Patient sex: F
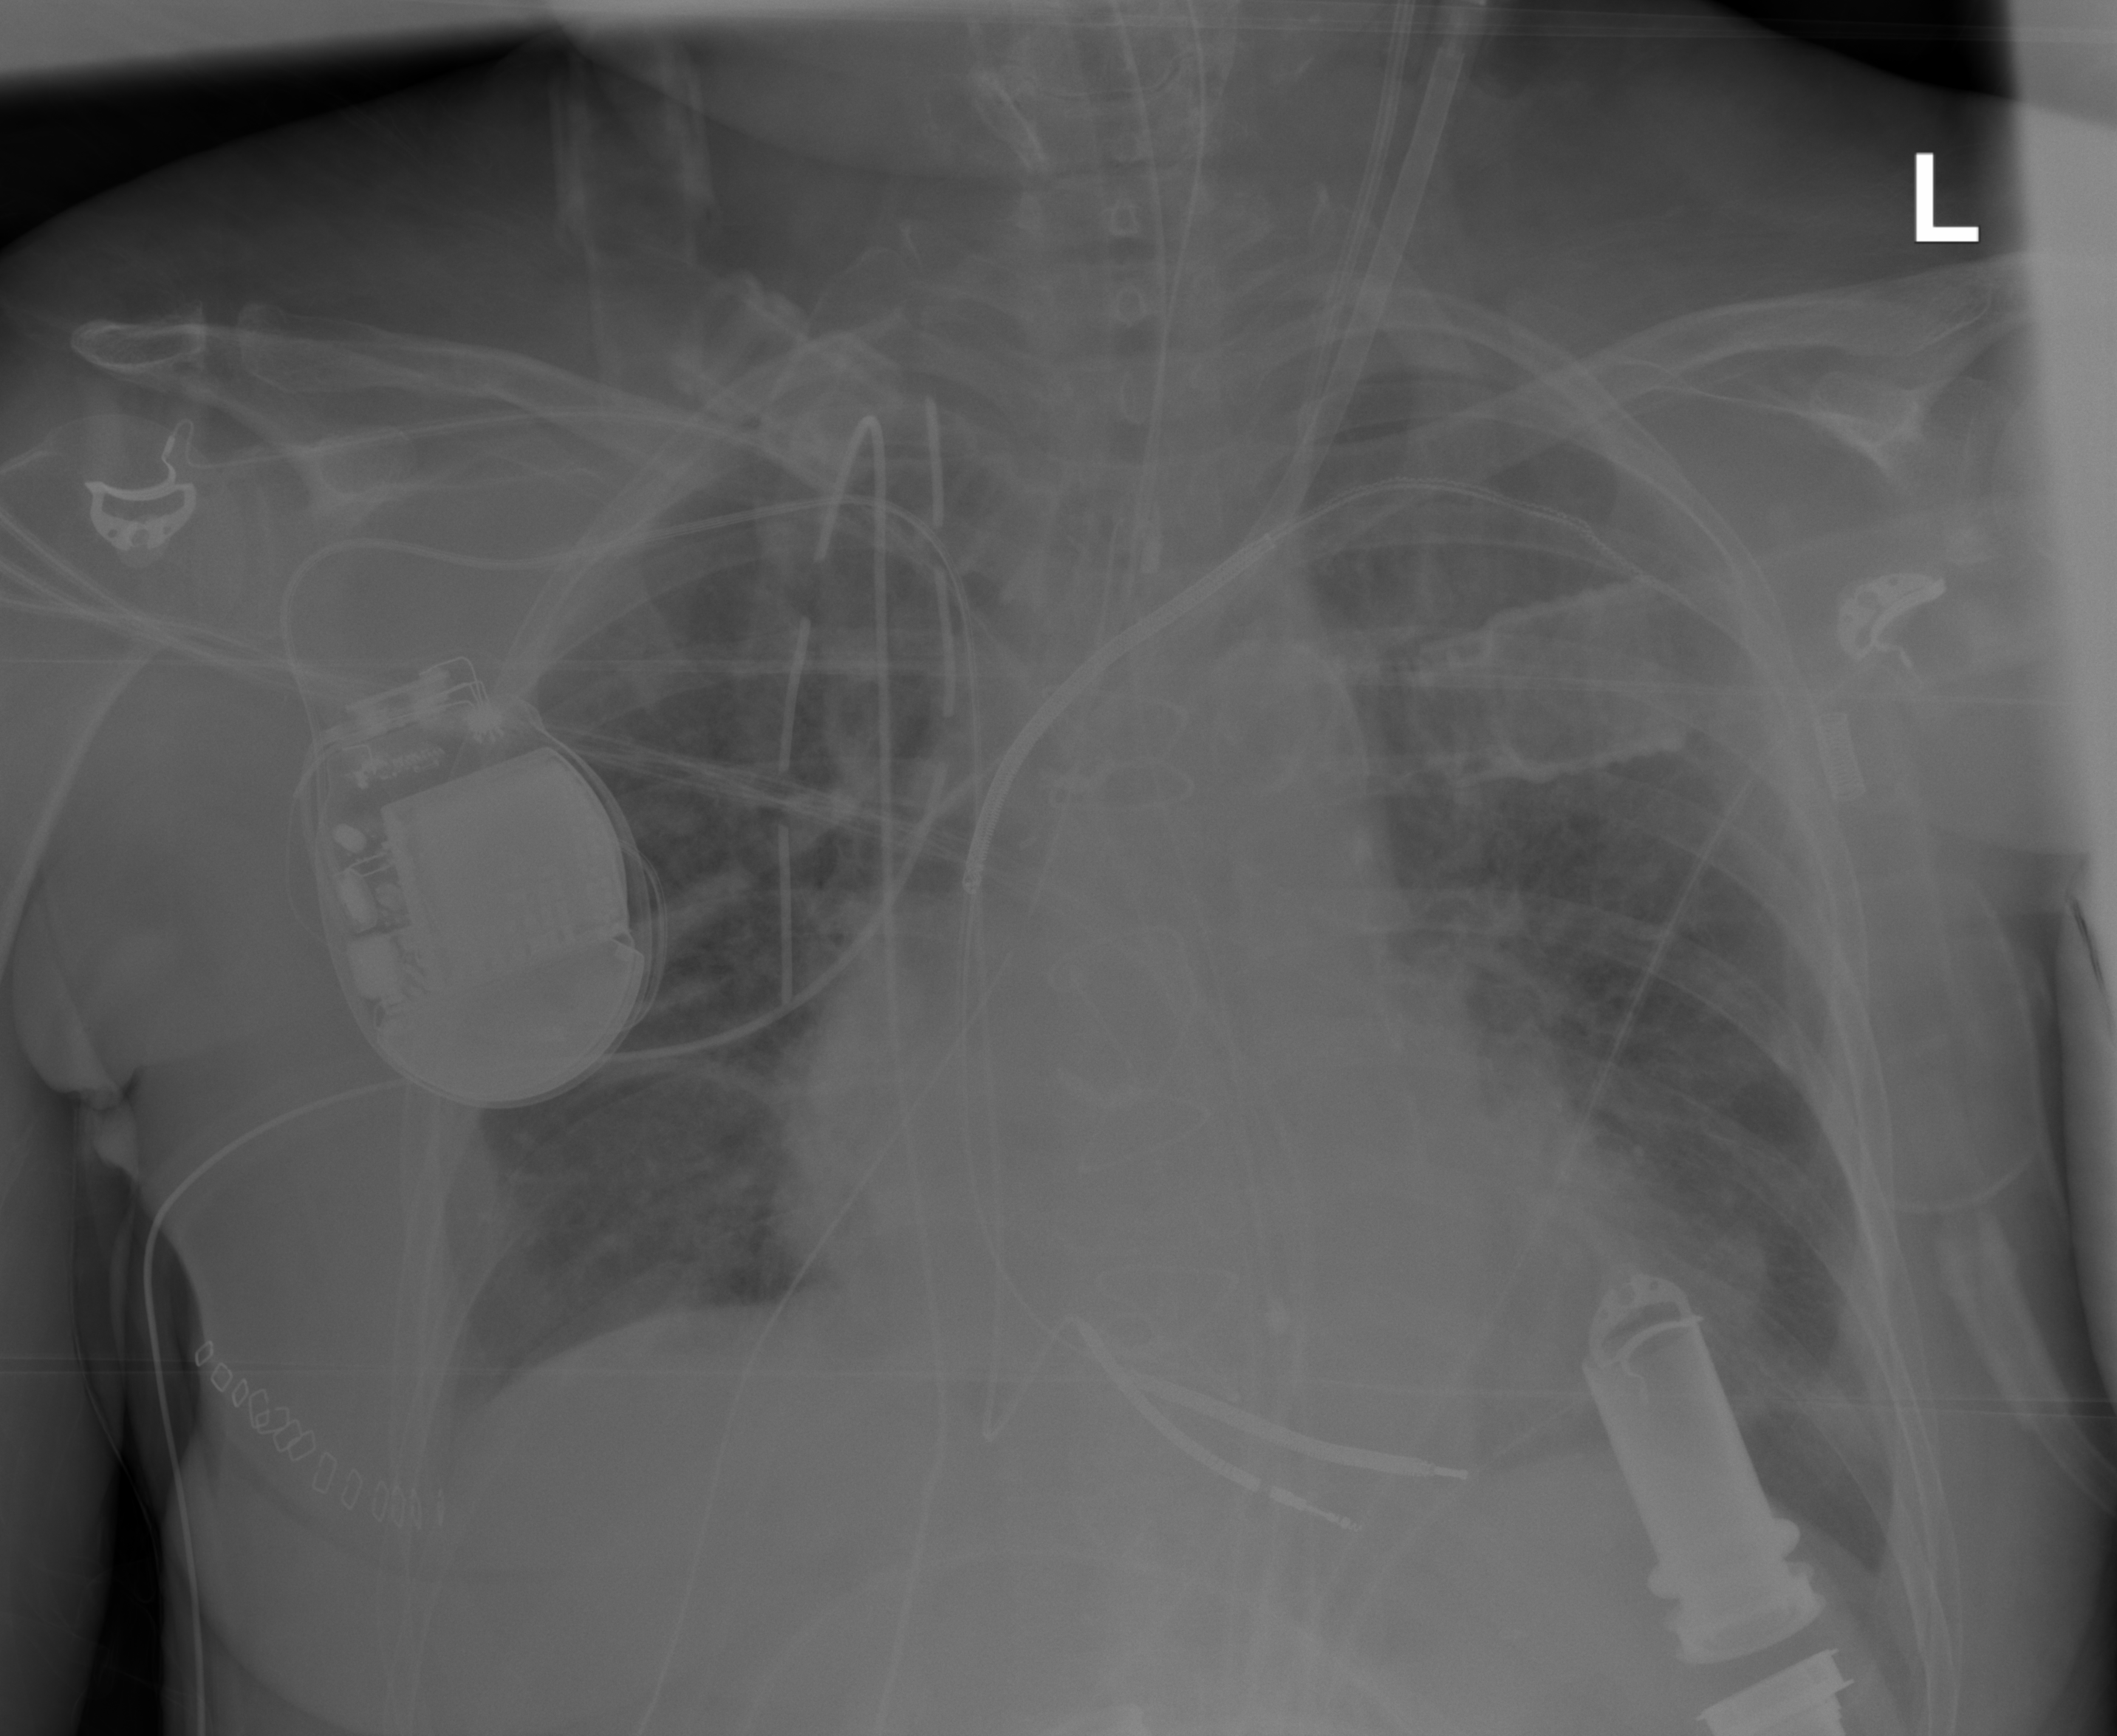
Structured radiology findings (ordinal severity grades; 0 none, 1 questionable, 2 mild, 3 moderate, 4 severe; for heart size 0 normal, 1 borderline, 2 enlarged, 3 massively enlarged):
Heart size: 2
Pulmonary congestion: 2
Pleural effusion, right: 1
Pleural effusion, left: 1
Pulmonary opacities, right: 2
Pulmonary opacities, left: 2
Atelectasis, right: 2
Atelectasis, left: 2